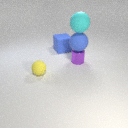
large blue rubber sphere above small purple metal cylinder